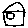
Label: house